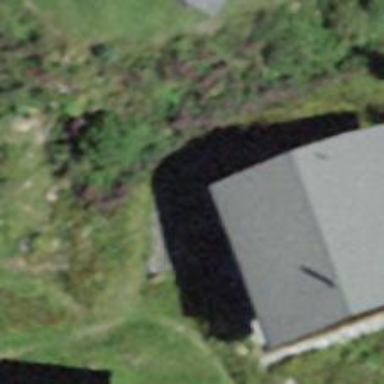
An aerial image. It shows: Gravel path with steps.